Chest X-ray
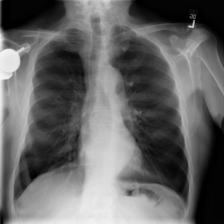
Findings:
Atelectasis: negative
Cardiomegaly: negative
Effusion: negative
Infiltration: negative
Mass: negative
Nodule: negative
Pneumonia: negative
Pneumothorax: negative
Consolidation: negative
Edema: negative
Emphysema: negative
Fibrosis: negative
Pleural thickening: negative
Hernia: negative